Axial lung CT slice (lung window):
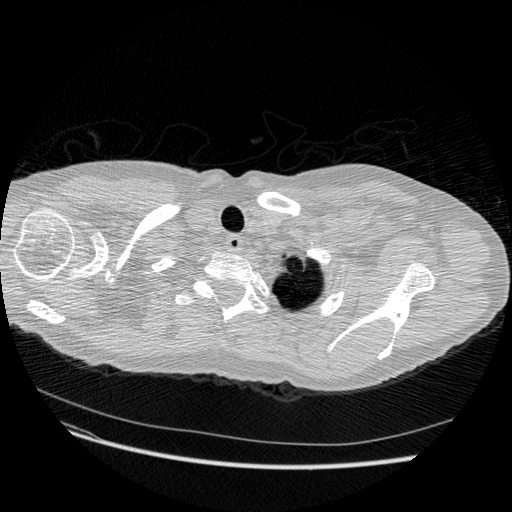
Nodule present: no